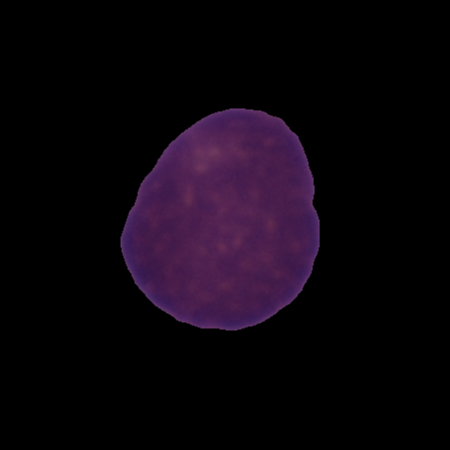
Label: healthy